Question: What I want to do here.
1. If cell "AA" is >= 10 whole row is red: This is working
2. If cell "AA" is >= 7 whole row is orange: This is working
3. If cell "V" is = "Order Cancelled" it will override the above 2 conditions and the whole row will be green: This is now working.
4. If cell "V" is = "Shipped" it will override all and the whole row will be blue: now this is not working P.N: I have no problem doing the same in MS Excel, But Google Sheets giving me headaches.

<URL>
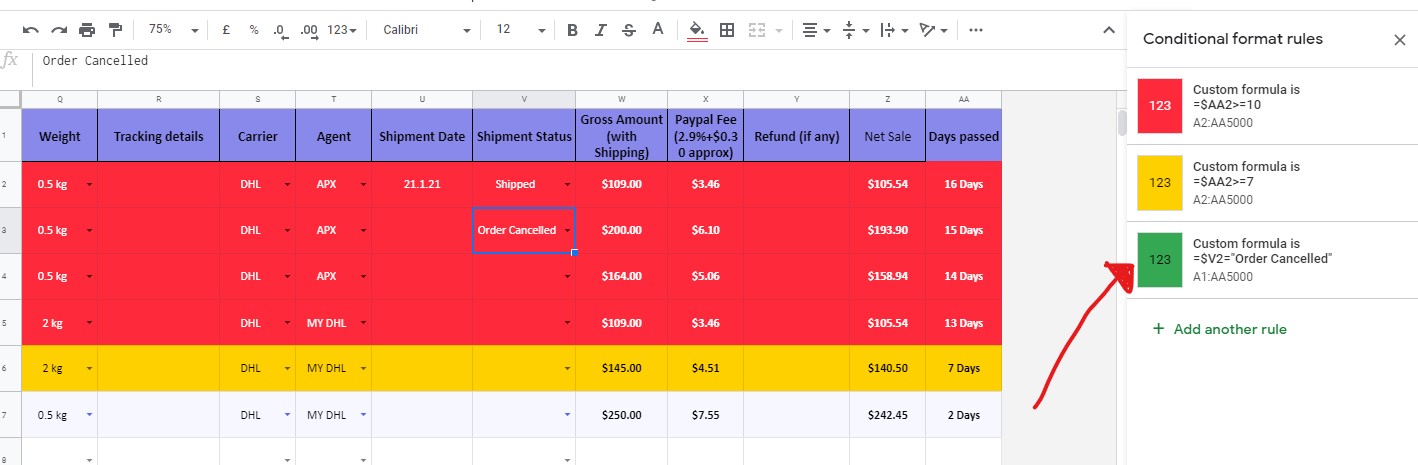
Answer: just move the green one above the red one. on the left next to the color box there are 3 dots. grab them and move it up